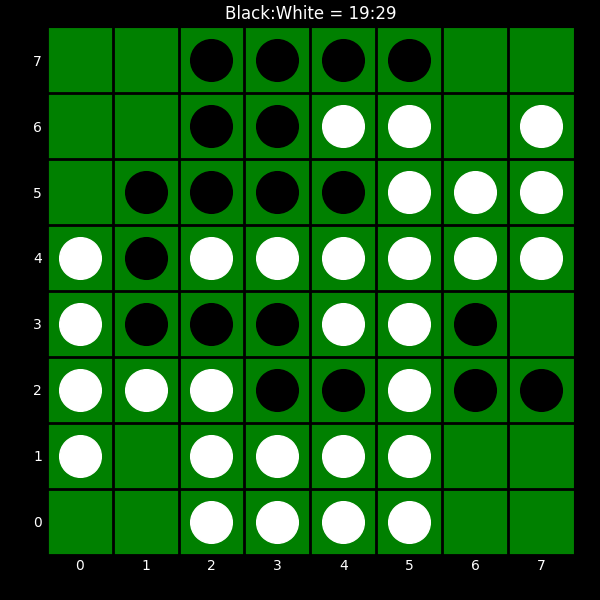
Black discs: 19
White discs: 29